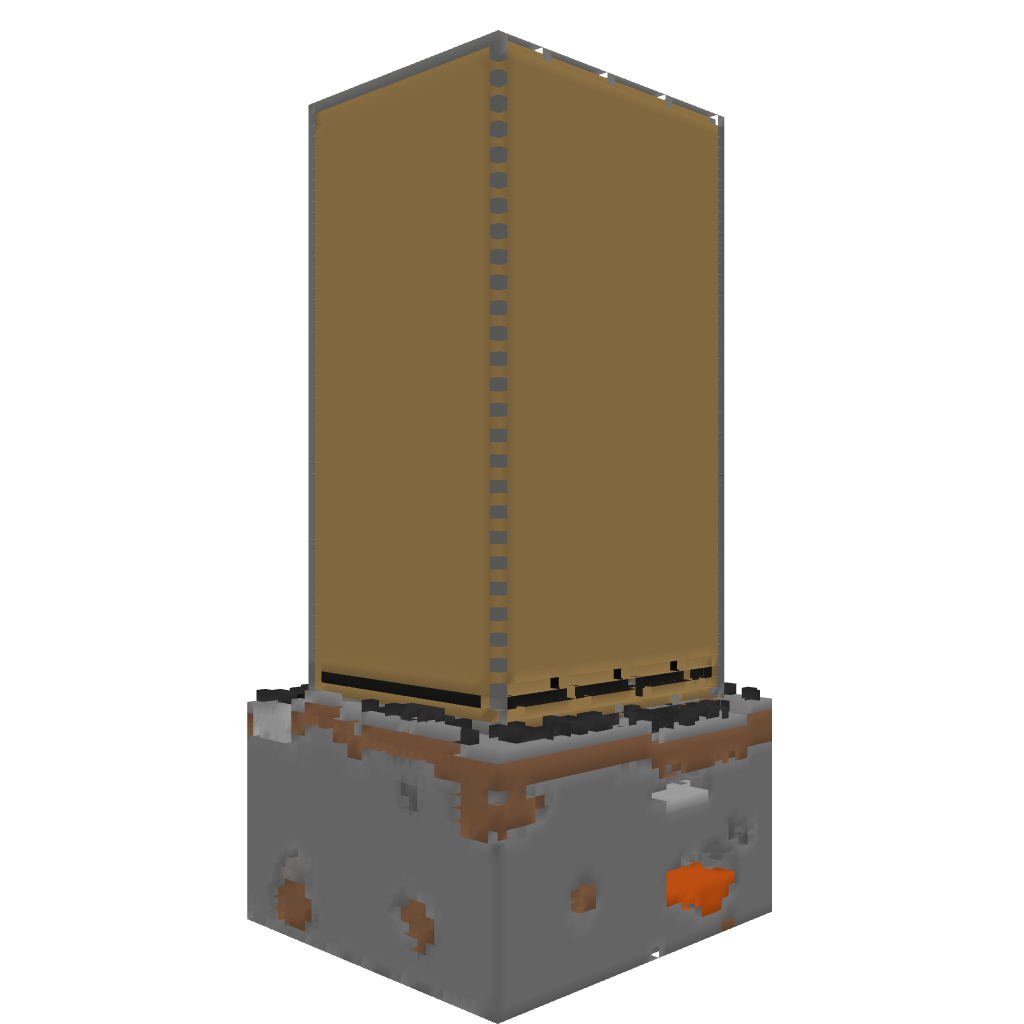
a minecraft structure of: A very big house with trap!